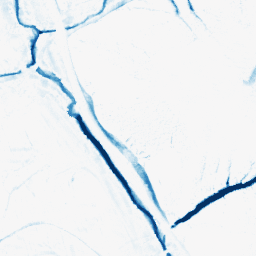
Category: morphological
Decomposition family: morphological_ellipse
Decomposition parameters: operation: closing
width: 10
height: 10
Upsampling method: quintic
Upsampling parameters: scale: 4
Upsampling scale: 4